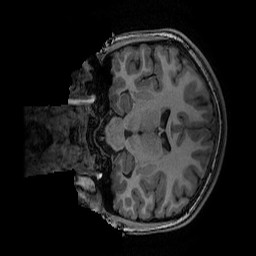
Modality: T1w
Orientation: coronal
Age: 12
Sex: female
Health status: ill
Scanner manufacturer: ge
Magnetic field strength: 3 T
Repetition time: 0.007664 s
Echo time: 0.00342 s